Question: I would like to make publication grade file using ggplot. I am using cairo-png but still i get some unexpected horizontal line and "black spot" on the edge of some bar.
Here the code I use:
'''
structure(list(Sample.Name = structure(c(1L, 2L, 3L, 4L, 5L,
6L, 7L, 8L, 9L, 10L, 11L, 12L, 13L, 14L, 15L, 16L, 17L, 18L,
19L, 20L, 21L, 22L, 23L, 24L, 25L, 26L, 27L, 28L, 29L, 30L, 31L,
32L, 33L, 34L, 35L, 36L, 37L, 38L, 39L, 40L, 41L, 42L, 43L, 44L,
45L, 46L, 47L, 48L, 49L, 51L, 52L, 53L, 54L, 55L, 56L, 57L, 58L,
59L, 60L, 61L, 62L, 63L, 64L, 65L, 66L, 67L, 68L, 69L, 70L, 71L,
72L, 73L, 74L, 75L, 76L, 77L, 78L, 79L, 80L, 81L, 82L, 83L, 84L,
85L, 86L, 87L, 88L, 89L, 90L, 91L, 92L, 93L, 94L, 95L, 96L, 97L,
98L, 99L, 100L, 101L), .Label = c("1075", "1104", "1108", "1120",
"1121", "1137", "1258", "1264", "1280", "1286", "1310", "1317",
"1338", "1392", "1401", "1435", "1477", "1480", "1494", "1519",
"1574", "1588", "1595", "1607", "1611", "1644", "1645", "1651",
"1653", "1654", "1673", "1687", "1702", "1714", "1740", "1776",
"1781", "1812", "1835", "1838", "1857", "1874", "1890", "1899",
"1911", "1933", "1936", "1999", "2006", "2046", "2063", "2079",
"2081", "2088", "2116", "2135", "2144", "2147", "2155", "2166",
"2167", "2176", "2183", "2200", "2209", "2223", "2253", "2256",
"2442", "2444", "2453", "2456", "2462", "2467", "2472", "2482",
"2497", "2504", "2507", "2513", "2518", "2523", "2567", "2568",
"2576", "2578", "2598", "2600", "2619", "2623", "2625", "2632",
"2636", "2646", "2652", "2659", "2660", "2676", "2680", "2682",
"2705", "2711", "2756", "2765", "2772", "2793", "2803", "2854",
"2856", "2882", "2912", "2916", "2919", "3058", "3063", "3114",
"3116", "3117", "3125", "3132", "3140", "3145", "3175", "3181",
"3248", "3383", "3431", "3436", "3442", "3472", "3576", "3639",
"4093", "FL001-1", "FL002-1", "FL004-1", "FL006-1", "FL007-1",
"FL008-1", "FL009-1", "FL010-1", "FL017-1", "FL019-1", "FL021-1",
"FL022-1", "FL024-1", "FL027-1", "FL028-1", "FL029-1", "FL030-1",
"FL032-1", "FL033-1", "FL034-1", "FL035-1", "FL036-1", "FL037-1",
"FL038-1", "FL039-1", "FL040-1", "FL041-1", "FL042-1", "FL043-1",
"FL045-1", "FL046-1", "FL047-1", "FL049-1", "FL050-2", "FL051-1",
"FL052-1", "FL053-1", "FL056-1", "FL057-1", "FL059-1", "FL060-1",
"FL061-1", "FL062-1", "FL063-1", "FL064-1", "FL065-1", "FL066-1",
"FL067-1", "FL068-1", "FL069-1", "FL071-1", "FL072-1", "FL073-1",
"FL075-1", "FL076-1", "FL077-1", "FL078-1", "FL080-1", "FL082-1",
"FL083-1", "FL085-1", "FL086-1", "FL087-1", "FL088-1", "FL089-1",
"FL090-1", "FL092-1", "FL094-1", "FL095-1", "FL096-1", "FL097-1",
"FL098-1", "FL099-1", "FL1_1215", "FL10_01501", "FL100-1", "FL101-1",
"FL102-1", "FL103-1", "FL105-1", "FL106-1", "FL107-1", "FL110-1",
"FL111-1", "FL112-1", "FL114-1", "FL115-1", "FL116-1", "FL117-1",
"FL118-1", "FL119-1", "FL12_1593", "FL120-1", "FL121-1", "FL122-1",
"FL123-1", "FL126-1", "FL127-1", "FL129-1", "FL13_01598", "FL130-1",
"FL132-1", "FL133-1", "FL134-1", "FL135-1", "FL136-1", "FL137-1",
"FL138-1", "FL139-1", "FL140-1", "FL141-1", "FL144-1", "FL145-1",
"FL146-1", "FL147-1", "FL148-1", "FL149-1", "FL150-1", "FL151-1",
"FL152-1", "FL153-1", "FL154-1", "FL156-1", "FL158-1", "FL159-1",
"FL16_1738", "FL167-1", "FL168-1", "FL169-1", "FL17_01752", "FL170-1",
"FL173-1", "FL176-1", "FL18_1763", "FL180-1", "FL181-1", "FL183-1",
"FL184-1", "FL185-1", "FL187-1", "FL19_1881", "FL190-1", "FL191-1",
"FL192-1", "FL193-1", "FL194-1", "FL195-1", "FL196-1", "FL197-1",
"FL198-1", "FL199-1", "FL2_1222", "FL200-1", "FL22_2025", "FL23_2032",
"FL24_02085", "FL25_2175", "FL26_2219", "FL27_02242", "FL28_2459",
"FL3_01235", "FL30_2558", "FL35_02726", "FL37_2808", "FL41_2865",
"FL43_02926", "FL44_2994", "FL45_3018", "FL47_3119", "FL48_3128",
"FL55_03303", "FL62_3406", "FL64_3418", "FL65_03421", "FL69_03484",
"FL7_1306", "FL70_03517", "FL71_03534", "FL76_3644", "FL77_3651",
"FL8_01425"), class = "factor"), variable = structure(c(7L, 7L,
7L, 7L, 7L, 7L, 7L, 7L, 7L, 7L, 7L, 7L, 7L, 7L, 7L, 7L, 7L, 7L,
7L, 7L, 7L, 7L, 7L, 7L, 7L, 7L, 7L, 7L, 7L, 7L, 7L, 7L, 7L, 7L,
7L, 7L, 7L, 7L, 7L, 7L, 7L, 7L, 7L, 7L, 7L, 7L, 7L, 7L, 7L, 7L,
7L, 7L, 7L, 7L, 7L, 7L, 7L, 7L, 7L, 7L, 7L, 7L, 7L, 7L, 7L, 7L,
7L, 7L, 7L, 7L, 7L, 7L, 7L, 7L, 7L, 7L, 7L, 7L, 7L, 7L, 7L, 7L,
7L, 7L, 7L, 7L, 7L, 7L, 7L, 7L, 7L, 7L, 7L, 7L, 7L, 7L, 7L, 7L,
7L, 7L), .Label = c("BCL2_Status", "MLL2", "CREBBP", "TNFRSF14",
"EZH2", "MEF2B", "ARID1A", "EP300", "IRF8", "STAT6", "CARD11",
"GNA13", "ARID1B", "PIM1", "BCL7A", "SMARCA4", "CTSS", "TNFAIP3",
"CCND3", "TP53", "BTG1", "FOXO1", "IKZF3", "CD79B", "DTX1", "KLHL6",
"B2M", "P2RY8", "SGK1", "FAT2", "CIITA", "CXCR4", "ETS1", "FAS",
"ROS1", "BTG2", "CD79A", "PAX5", "SIN3A", "TET2", "ATM", "NOTCH1",
"NOTCH2", "UBR5", "NF1", "PIK3CD", "ARID2", "DNMT3A", "KDM6A",
"MCL1", "SBF1", "GNB1", "IRF4", "TYK2", "ASXL1", "BRWD3", "CD40",
"CHD2", "EPHA7", "IKZF1", "KAT2B", "BRAF", "CD58", "EPHA6", "FBXO11",
"MALT1", "MYC", "MYD88", "PDGFRA", "RB1", "RHOA", "SMARCA2",
"SMARCB1", "CCND1", "CDK6", "GNB2", "IKBKE", "KAT2A", "MUM1",
"PIK3CA", "RET", "SWAP70", "TRAF6", "USP6", "ARID3A", "BIRC3",
"CDK4", "CDKN2B", "DIRAS3", "FCGR3A", "IDH1", "IKZF2", "KAT5",
"MDM2", "PDGFRB", "PTEN", "SF3B1", "TRAF2", "TRAF3"), class = "factor"),
value = c(0L, 0L, 0L, 0L, 0L, 1L, 0L, 0L, 0L, 0L, 0L, 0L,
0L, 0L, 0L, 1L, 0L, 0L, 0L, 0L, 0L, 0L, 1L, 1L, 0L, 0L, 0L,
0L, 0L, 0L, 0L, 1L, 1L, 1L, 0L, 0L, 0L, 0L, 0L, 0L, 1L, 0L,
0L, 0L, 0L, 0L, 0L, 0L, 1L, 0L, 1L, 0L, 0L, 0L, 0L, 0L, 0L,
0L, 0L, 0L, 0L, 1L, 1L, 0L, 0L, 1L, 0L, 0L, 1L, 0L, 0L, 0L,
0L, 0L, 0L, 0L, 0L, 0L, 1L, 0L, 0L, 1L, 0L, 0L, 0L, 0L, 0L,
0L, 0L, 0L, 0L, 0L, 1L, 0L, 0L, 0L, 0L, 0L, 0L, 0L)), .Names = c("Sample.Name",
"variable", "value"), row.names = c(NA, 100L), class = "data.frame")
'''
.
'''
qb3r <- qplot(factor(variable),value, data = na.omit(df)) +
geom_bar(stat = "identity") +
theme(axis.text.x=element_text(angle=-90, hjust = 1),
text = element_text(size=8), panel.background = element_blank()) +
labs(title = Title_plot, x = "Gene symbol", y = "Mutated case")
ggsave("frequency FL.Ontogeny.baitset.png", type = "cairo-png", dpi= 150)
'''
Here some example of the problem.
How could i fix it?
Thanks!

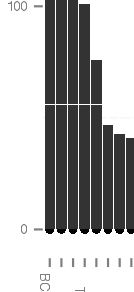
Answer: I think that you have two problems: using 'qplot' instead of 'ggplot' and not entering your x and y variables as aesthetics. ggplot2 treats x and y variables as aesthetic mappings between the data and the plot, and that mapping almost always needs to be passed via 'aes()' or 'aes_string()'.
Here is some minimally-working code that removes the artifacts:
'''
df <- data.frame(variable = c("Alpha","Beta","Gamma","Delta","Epsilon","Zeta"), value = runif(6))
Title_plot <- c("Some Title")
qb3r <- ggplot(aes(x = factor(variable), y = value), data = na.omit(df)) +
geom_bar(stat="identity") +
theme(axis.text.x=element_text(angle=-90, hjust = 1),
text = element_text(size=8),
panel.background = element_blank()) +
scale_x_discrete() +
scale_y_continuous() +
labs(title = Title_plot, x = "Gene symbol", y = "Mutated case")
ggsave(plot=qb3r, filename="barplottest_cairo.png", type = "cairo-png", dpi= 150)
'''